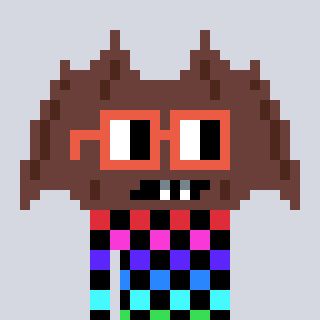
a pixel art character with square orange glasses, a bat-shaped head and a rust-colored body on a cool background